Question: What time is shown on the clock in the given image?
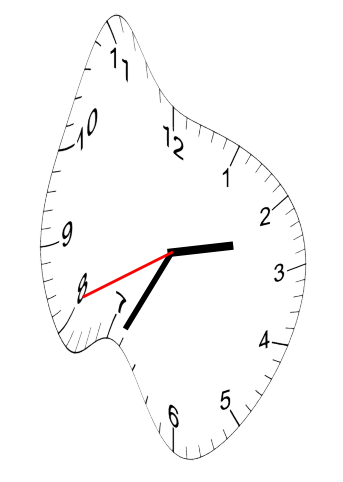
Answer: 02:34:41